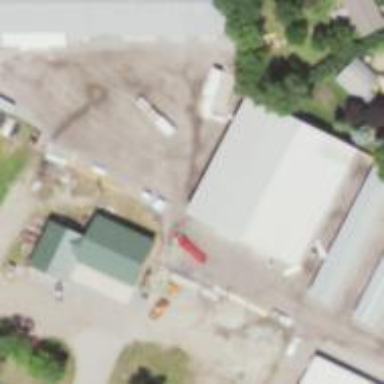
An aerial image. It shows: Warehouse.